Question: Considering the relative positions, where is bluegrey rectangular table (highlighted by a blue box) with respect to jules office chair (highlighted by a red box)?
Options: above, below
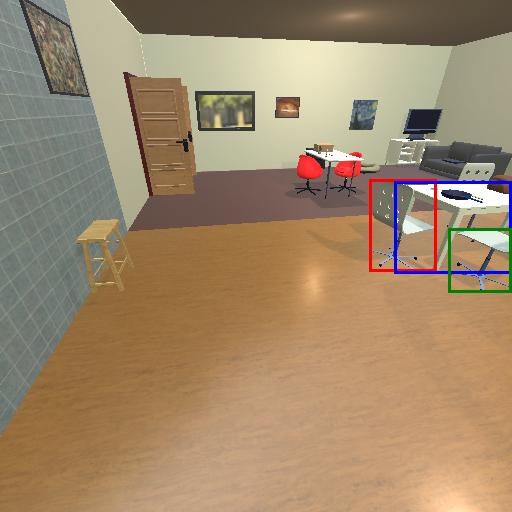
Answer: above